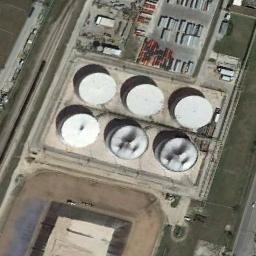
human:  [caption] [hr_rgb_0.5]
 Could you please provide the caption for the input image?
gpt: There are several buildings beside the storage tanks .

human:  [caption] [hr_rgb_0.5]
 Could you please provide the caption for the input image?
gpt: There are several rows of buildings next to these storage tanks .

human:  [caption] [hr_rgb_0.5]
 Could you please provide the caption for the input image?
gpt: There are many neatly arranged storage tanks and many cars in the factory, And there are large lawns in the factory .

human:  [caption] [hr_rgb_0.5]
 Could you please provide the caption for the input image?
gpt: There are six storage tanks on the bare land next to the grass .

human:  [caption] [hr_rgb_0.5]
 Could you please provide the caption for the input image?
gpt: There are six storage tanks of the same size .